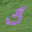
Label: 3